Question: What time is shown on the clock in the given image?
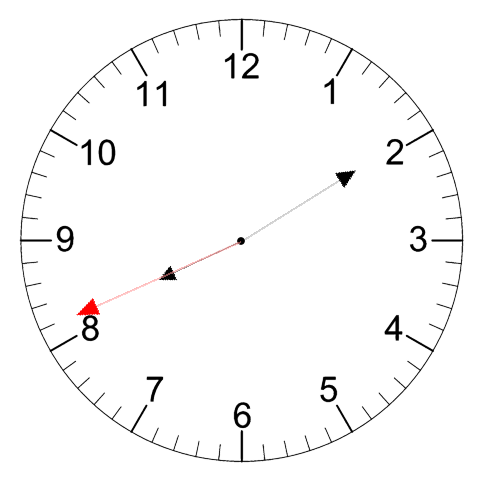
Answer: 08:09:41